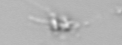
Label: detritus